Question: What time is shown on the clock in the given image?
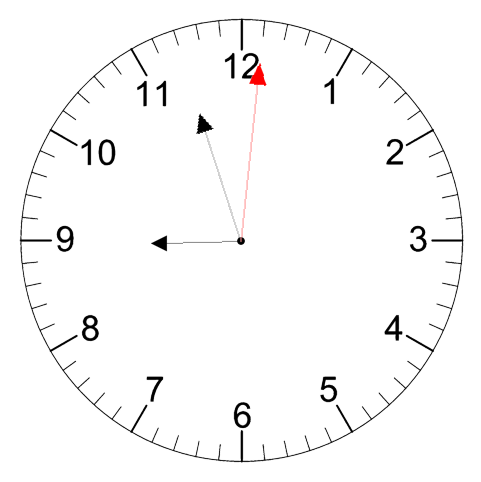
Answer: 08:57:01